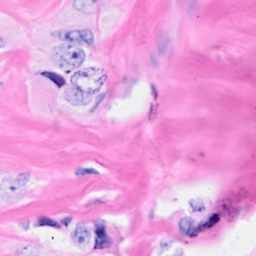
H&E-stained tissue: Breast